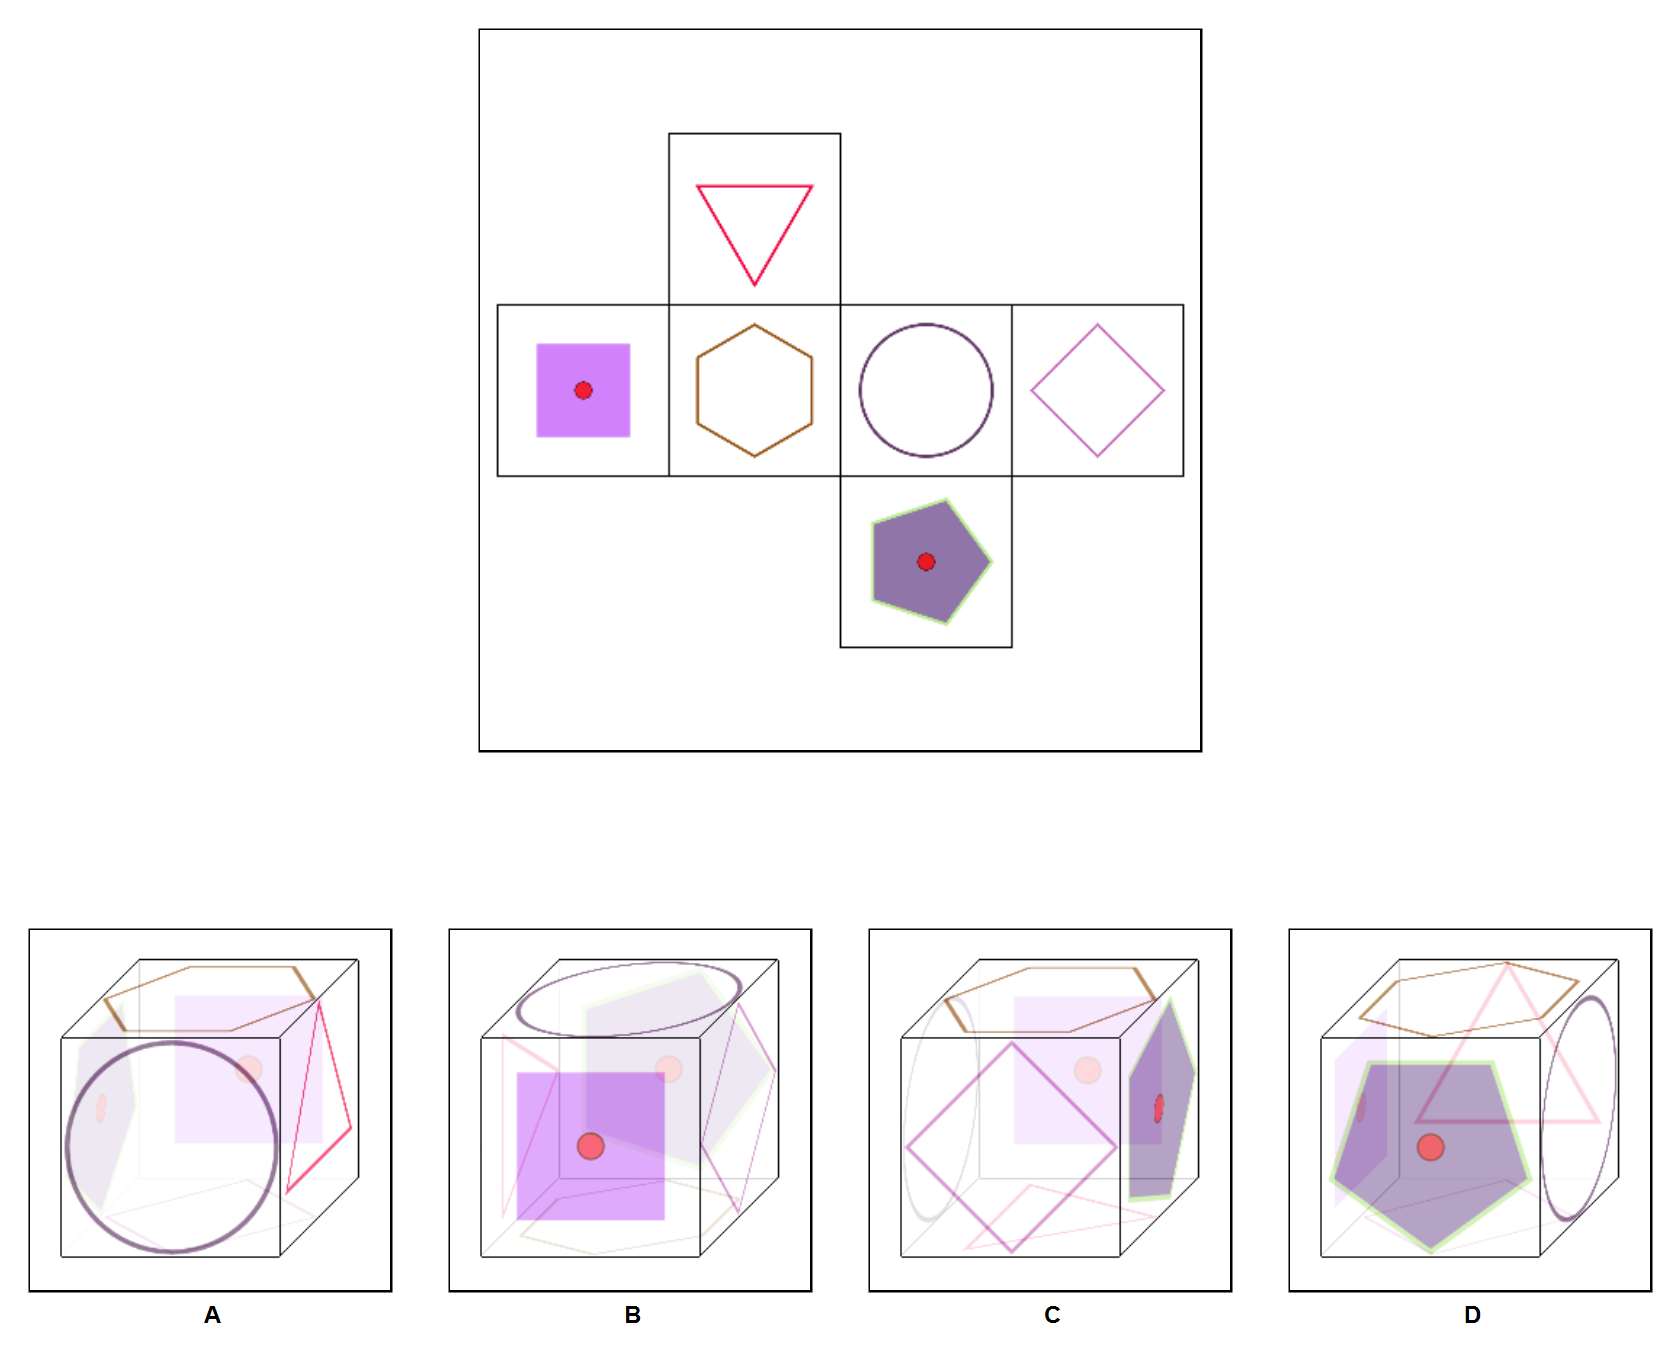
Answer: A